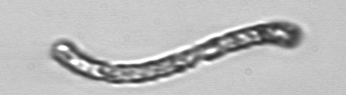
Label: Guinardia_striata